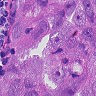
Metastatic tissue present: yes